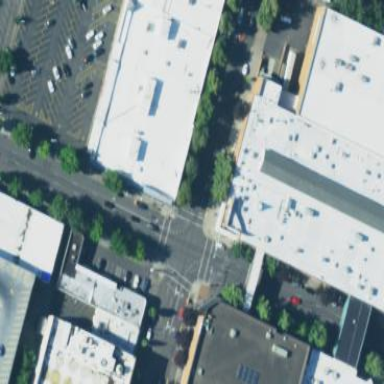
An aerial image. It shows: Pharmacy building providing healthcare services.